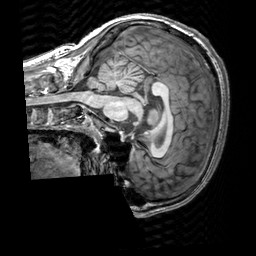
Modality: T1w
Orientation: sagittal
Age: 22
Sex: male
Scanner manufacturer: siemens
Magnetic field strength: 3 T
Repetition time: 2.3 s
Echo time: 0.00303 s